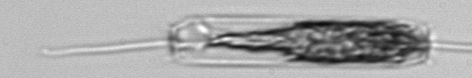
Label: Ditylum_brightwellii